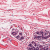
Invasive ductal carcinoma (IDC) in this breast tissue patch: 0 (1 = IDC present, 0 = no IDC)